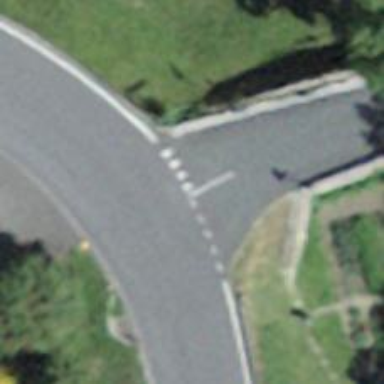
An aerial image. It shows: Road with "give way" sign.